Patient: sex M, age 68
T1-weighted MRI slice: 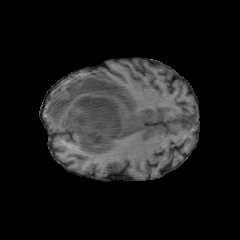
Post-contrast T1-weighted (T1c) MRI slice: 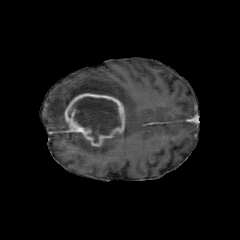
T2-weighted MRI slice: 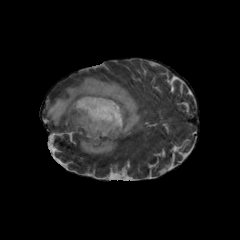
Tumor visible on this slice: yes
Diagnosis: Glioblastoma, IDH-wildtype
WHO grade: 4